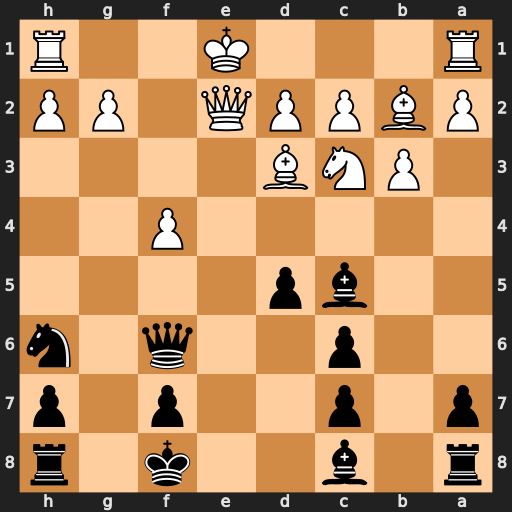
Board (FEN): r1b2k1r/p1p2p1p/2p2q1n/2bp4/5P2/1PNB4/PBPPQ1PP/R3K2R
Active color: b
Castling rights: KQ
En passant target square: -
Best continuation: Bg4 Qe5 Re8 Ne2 Rxe5